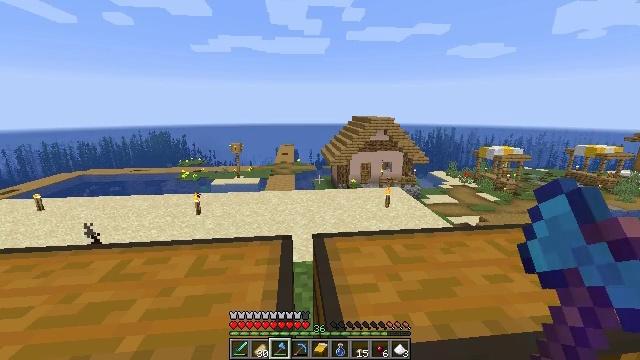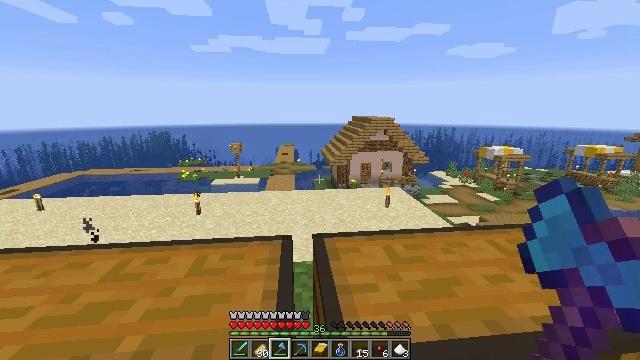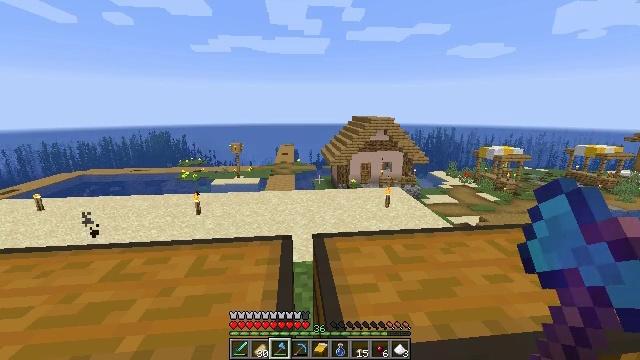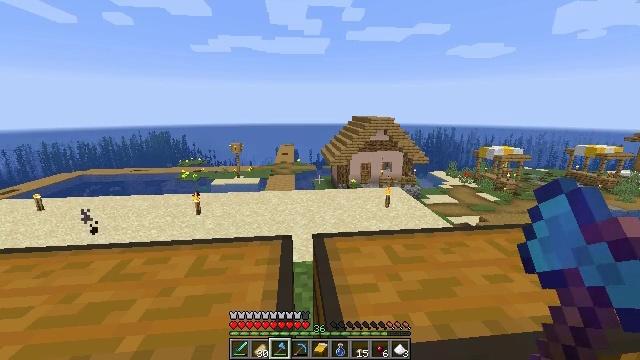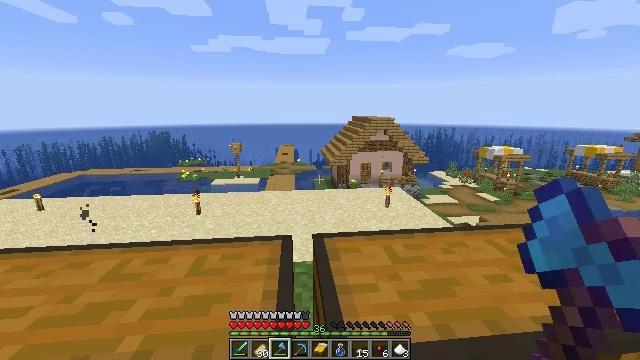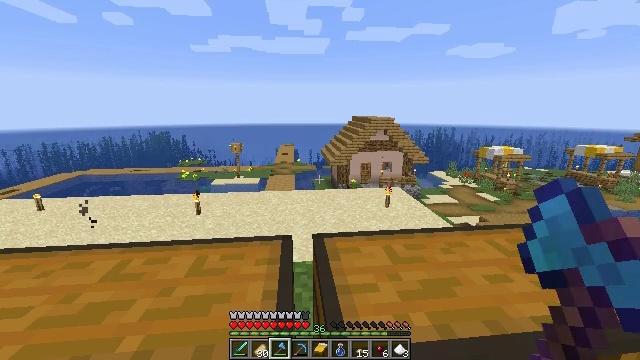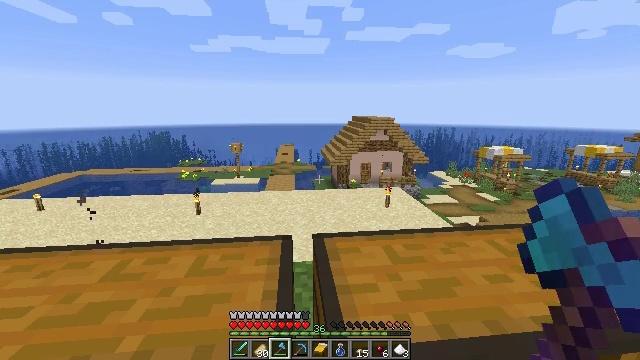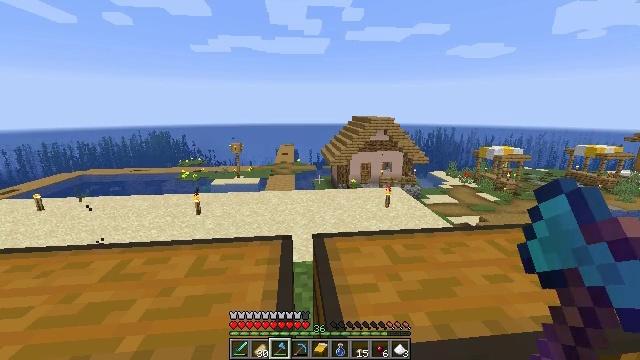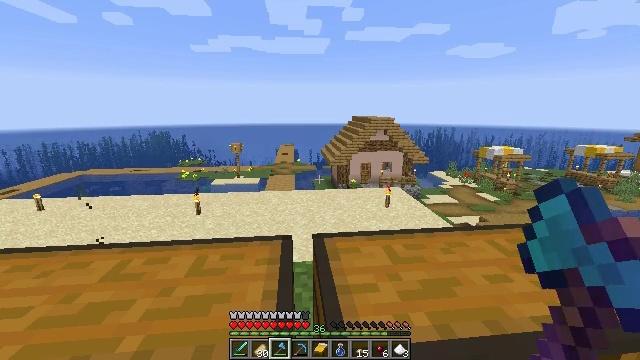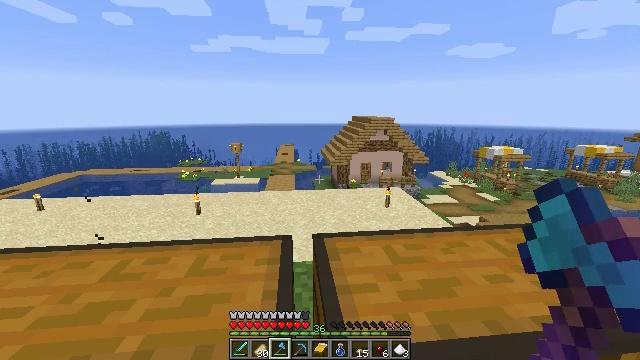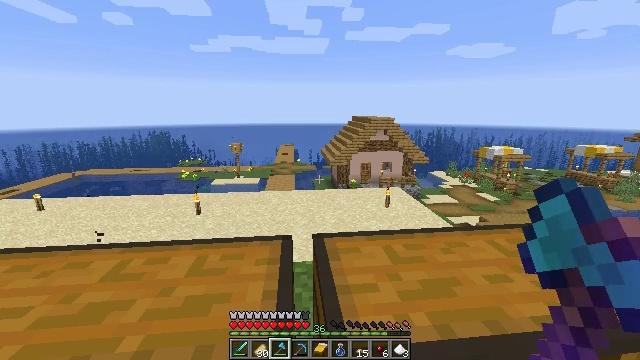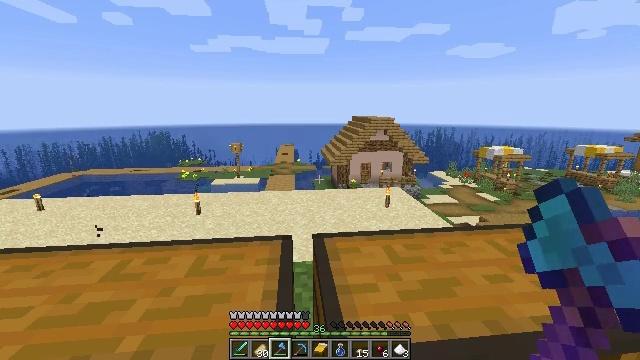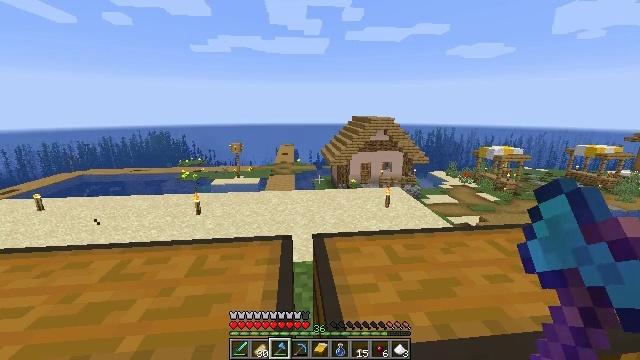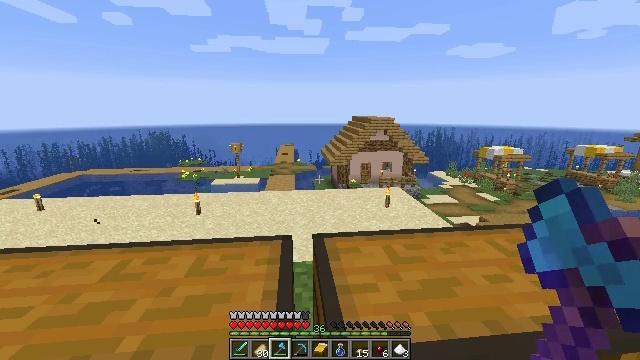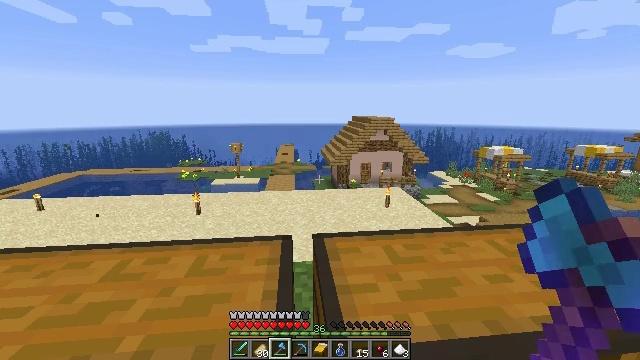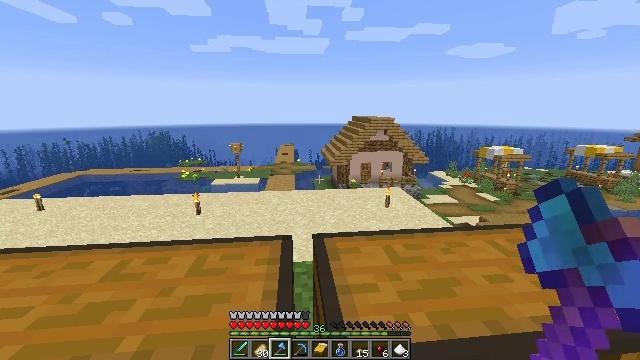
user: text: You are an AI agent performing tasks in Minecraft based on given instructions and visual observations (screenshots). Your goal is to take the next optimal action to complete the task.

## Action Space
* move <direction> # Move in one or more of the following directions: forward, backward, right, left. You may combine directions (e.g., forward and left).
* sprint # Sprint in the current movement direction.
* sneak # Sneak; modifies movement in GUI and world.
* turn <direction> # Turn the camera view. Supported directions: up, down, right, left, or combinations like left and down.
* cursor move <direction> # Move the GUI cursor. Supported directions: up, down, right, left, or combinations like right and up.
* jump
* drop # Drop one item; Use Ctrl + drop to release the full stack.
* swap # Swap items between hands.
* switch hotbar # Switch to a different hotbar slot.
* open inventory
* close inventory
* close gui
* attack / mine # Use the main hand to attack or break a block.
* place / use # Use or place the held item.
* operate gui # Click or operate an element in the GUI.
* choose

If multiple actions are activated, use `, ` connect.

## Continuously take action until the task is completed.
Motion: motion action
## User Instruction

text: Interact with the crafting table to create a fermented spider eye.
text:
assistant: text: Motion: no_op
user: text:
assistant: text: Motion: no_op
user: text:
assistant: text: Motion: no_op
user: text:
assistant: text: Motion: no_op
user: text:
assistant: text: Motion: no_op
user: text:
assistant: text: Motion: no_op
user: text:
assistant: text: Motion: no_op
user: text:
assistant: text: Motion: no_op
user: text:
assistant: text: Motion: no_op
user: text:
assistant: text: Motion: no_op
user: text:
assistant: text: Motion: no_op
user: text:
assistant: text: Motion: no_op
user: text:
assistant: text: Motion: no_op
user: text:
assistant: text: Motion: no_op
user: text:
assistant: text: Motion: no_op
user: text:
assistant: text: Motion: no_op
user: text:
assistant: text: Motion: no_op
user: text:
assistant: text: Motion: no_op
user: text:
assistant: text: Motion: no_op
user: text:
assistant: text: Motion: no_op
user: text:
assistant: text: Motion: no_op
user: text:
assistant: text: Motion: no_op
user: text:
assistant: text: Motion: no_op
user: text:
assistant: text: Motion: no_op
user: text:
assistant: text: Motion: no_op
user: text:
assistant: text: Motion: no_op
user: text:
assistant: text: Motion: no_op
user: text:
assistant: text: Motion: no_op
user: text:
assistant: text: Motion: no_op
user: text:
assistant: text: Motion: no_op